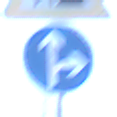
Verkehrszeichen: VorgeschriebeneFahrtrichtungGeradeausOderRechts
Zusatzzeichen oben: Arbeitsstelle
Umgebung: Outdoor, Nature
Tageszeit: Midday
Wetter: Overcast
Licht: Natural
Jahreszeit: Winter
Kontrast: LowContrast